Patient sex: F
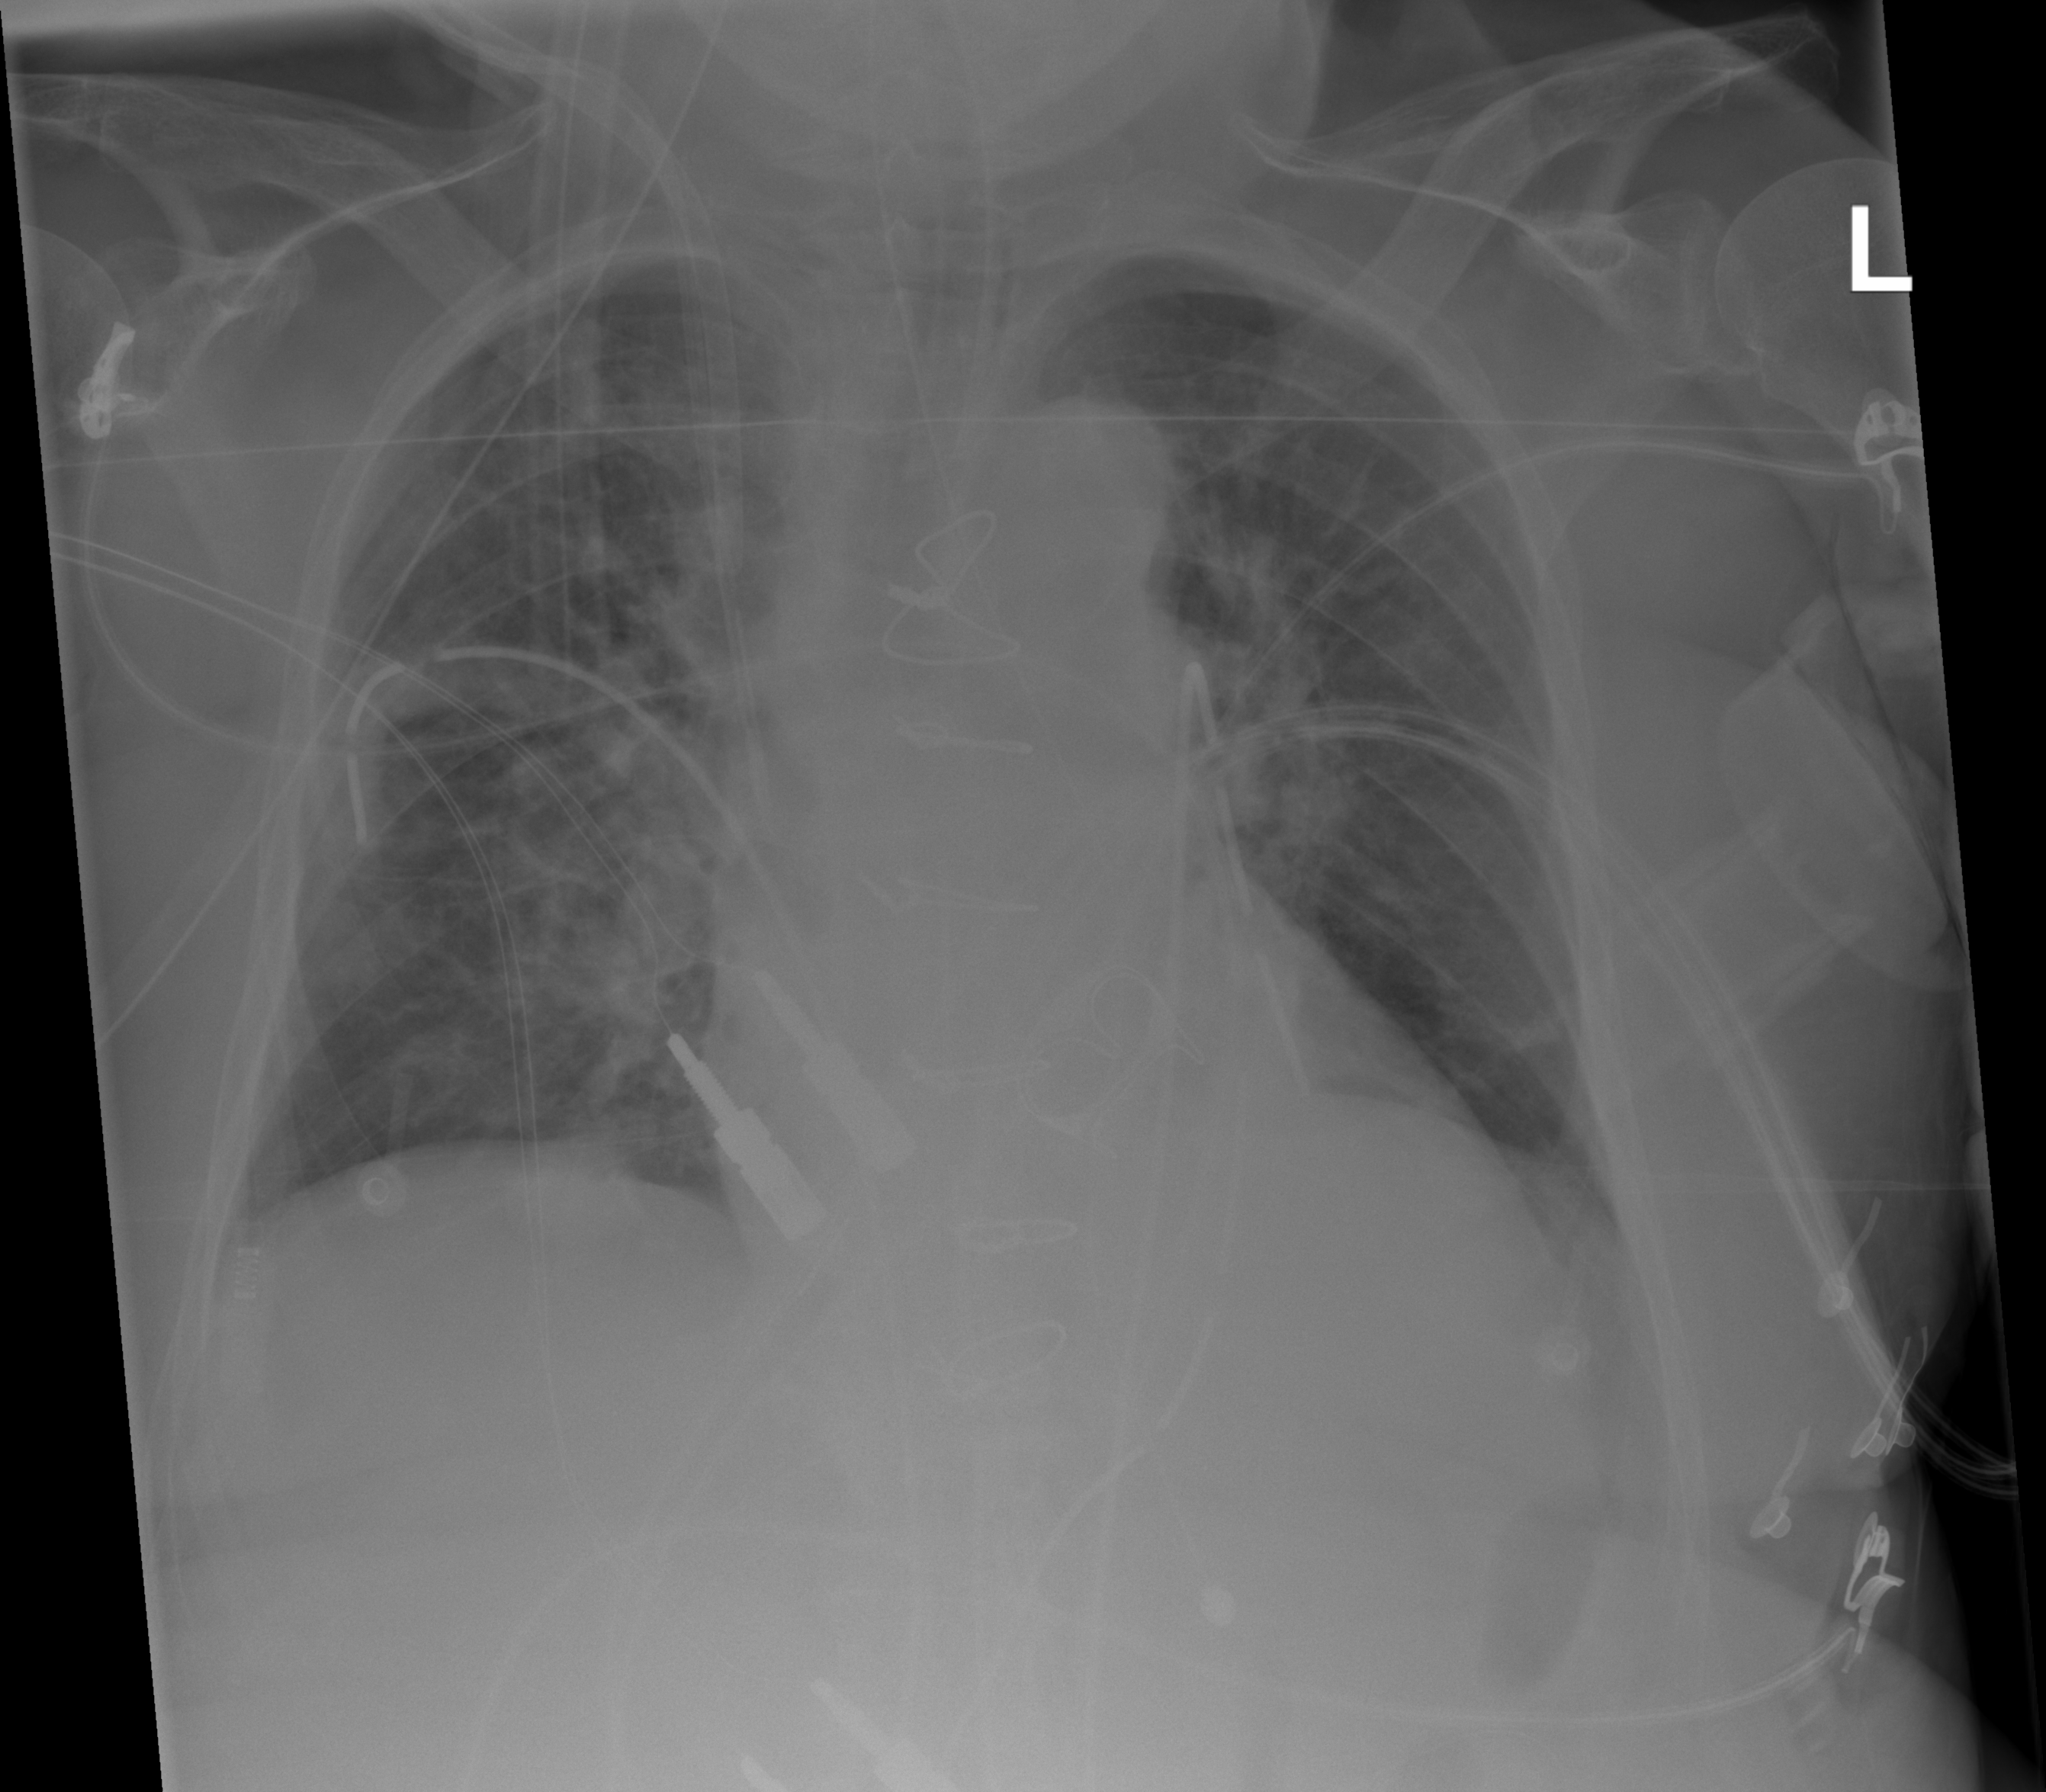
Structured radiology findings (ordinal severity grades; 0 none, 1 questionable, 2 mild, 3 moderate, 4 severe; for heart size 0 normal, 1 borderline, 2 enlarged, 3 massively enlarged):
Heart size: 2
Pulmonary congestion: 2
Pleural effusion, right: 0
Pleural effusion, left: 1
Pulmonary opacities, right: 2
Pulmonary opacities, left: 1
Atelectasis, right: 2
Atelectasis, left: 2